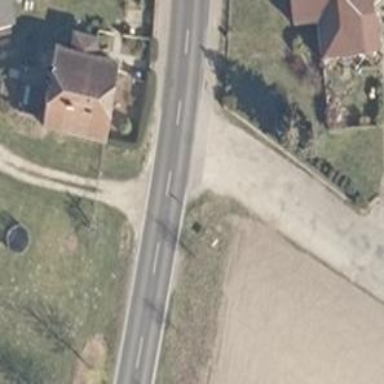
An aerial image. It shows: Secondary road with asphalt surface.